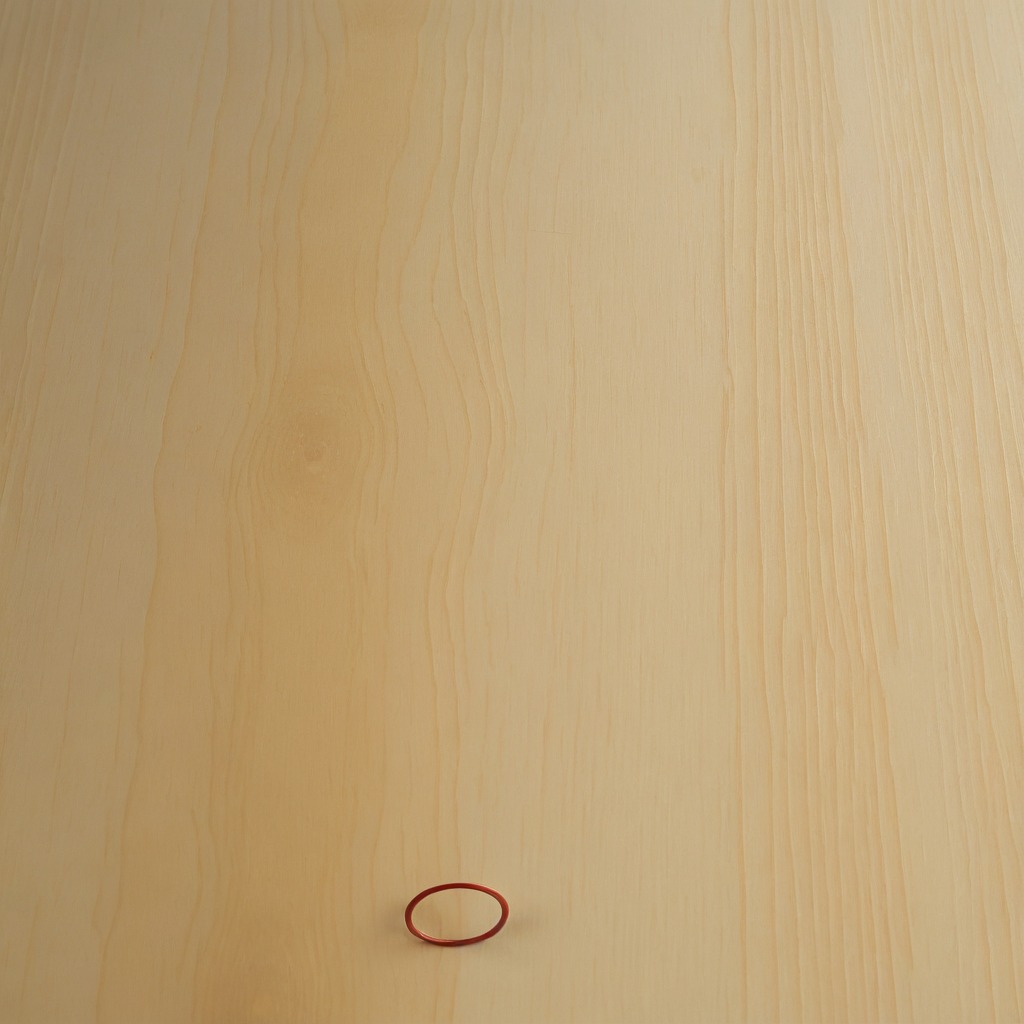
A rubber O-ring lies on the plywood surface.